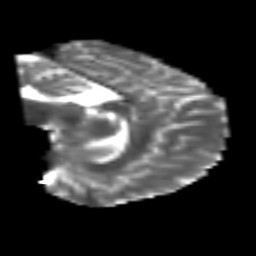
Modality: T2w
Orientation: sagittal
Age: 25
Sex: male
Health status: healthy